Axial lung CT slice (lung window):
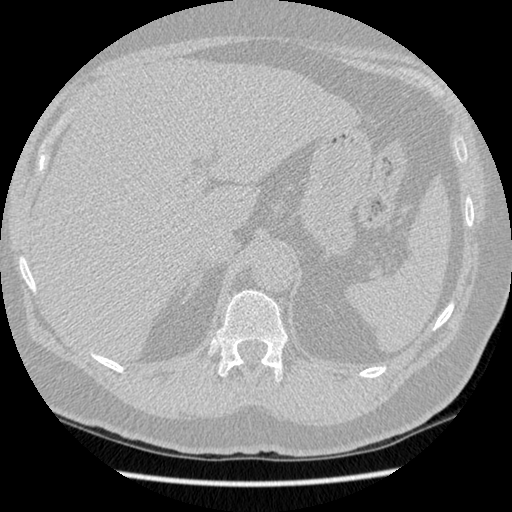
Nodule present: no